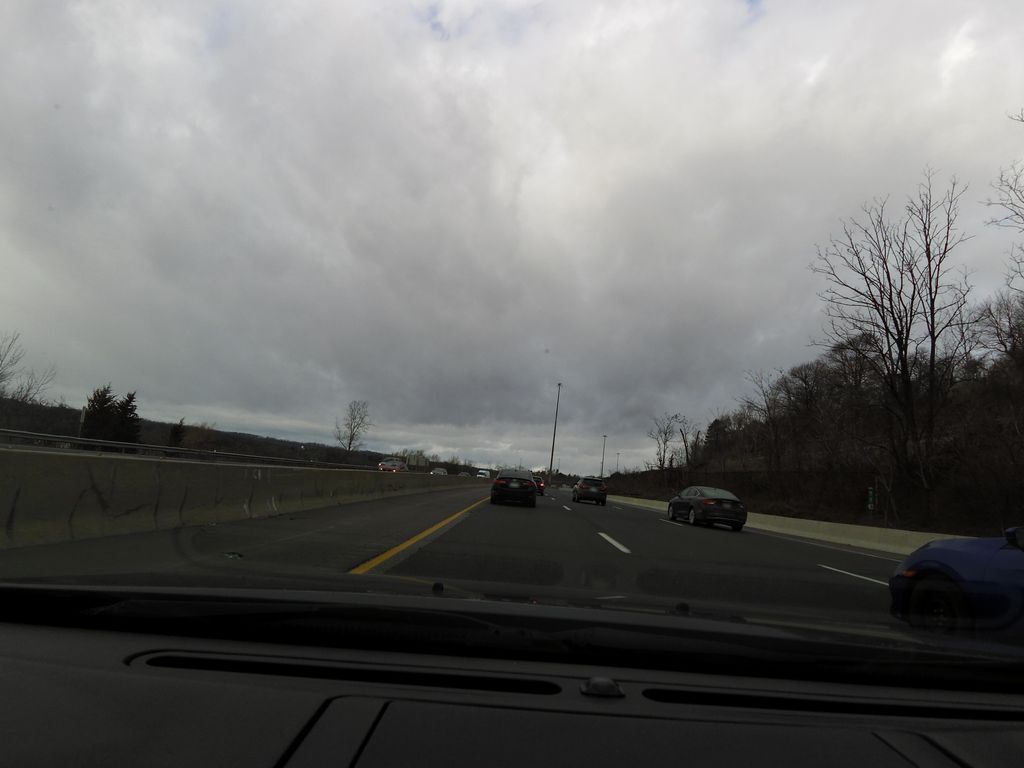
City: hamilton